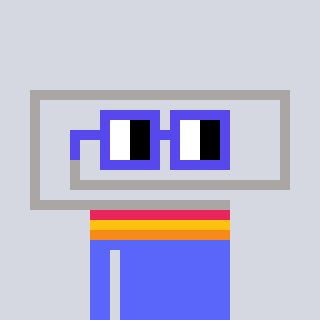
a pixel art character with square blue glasses, a paperclip-shaped head and a purple-colored body on a cool background